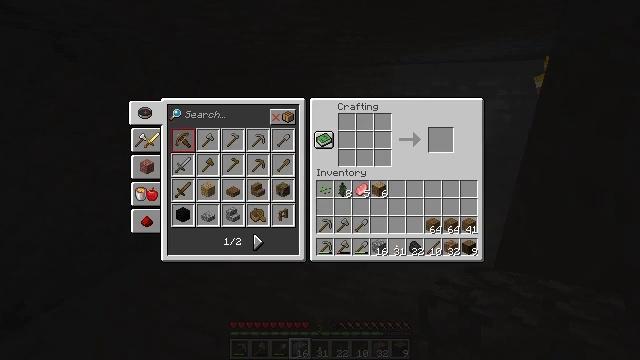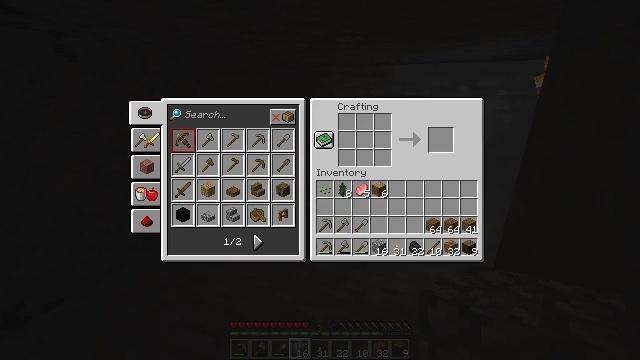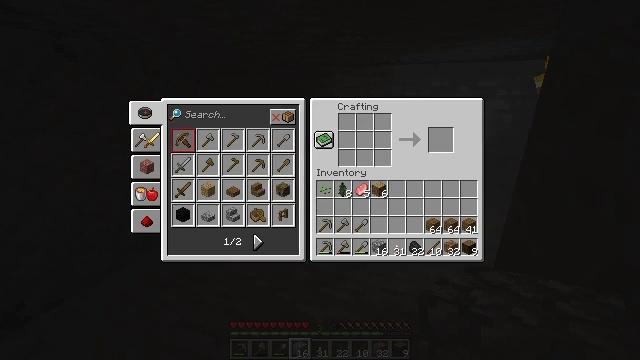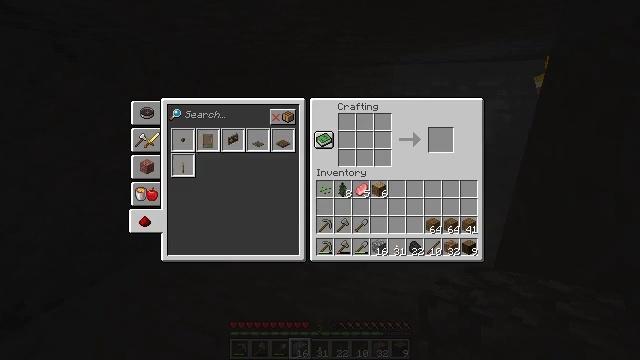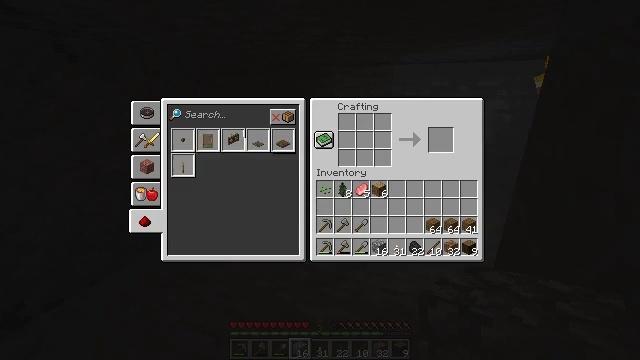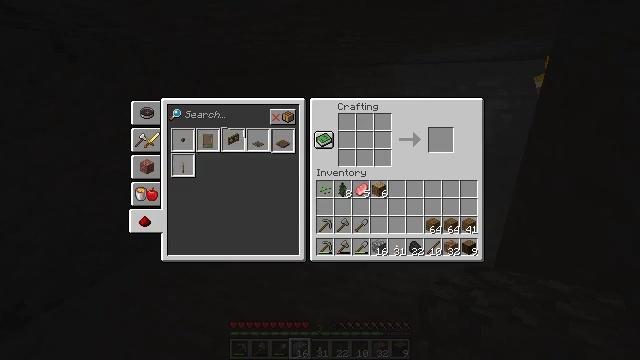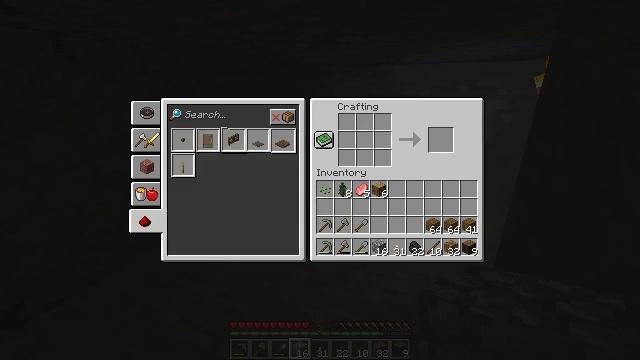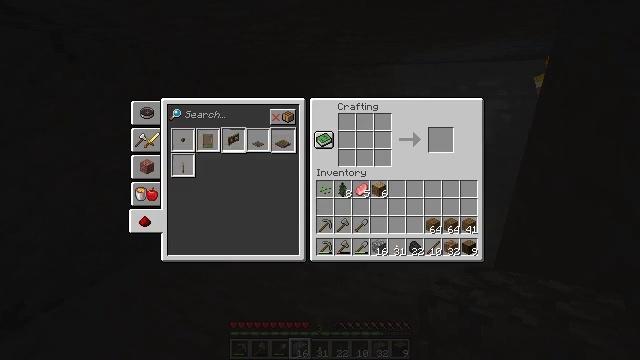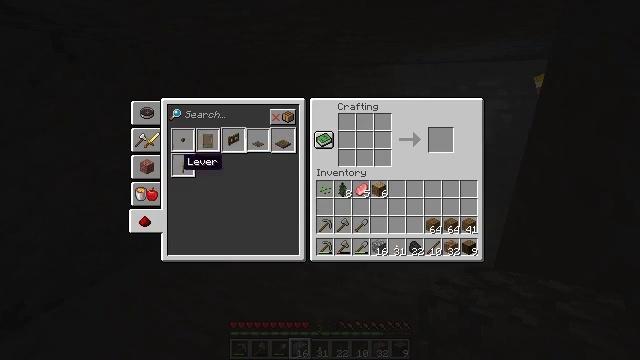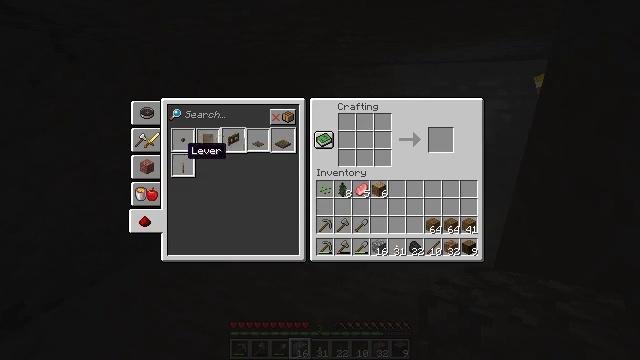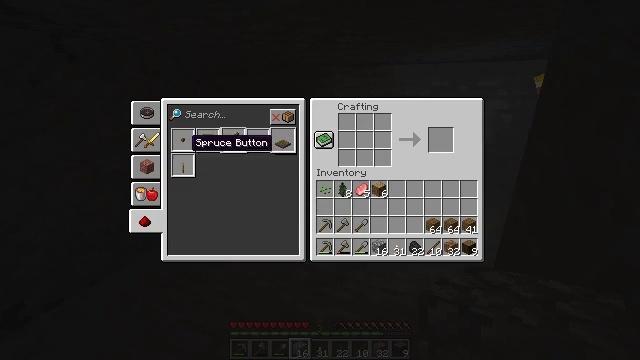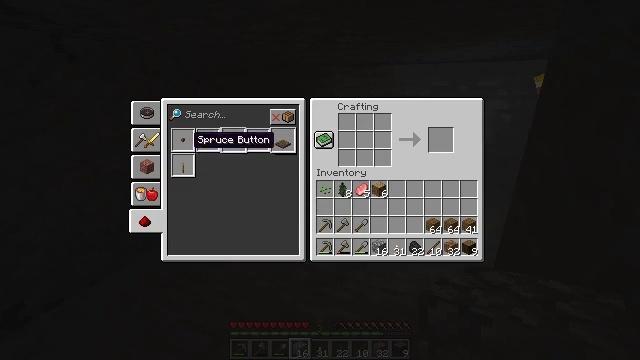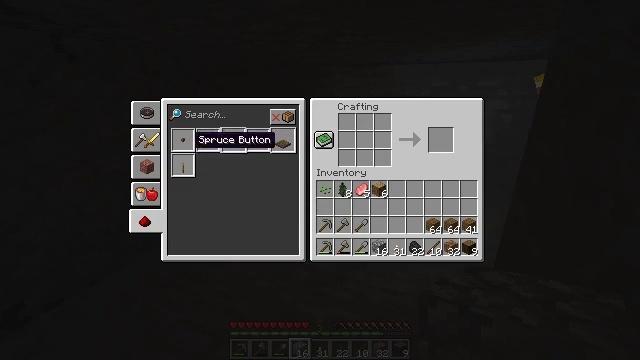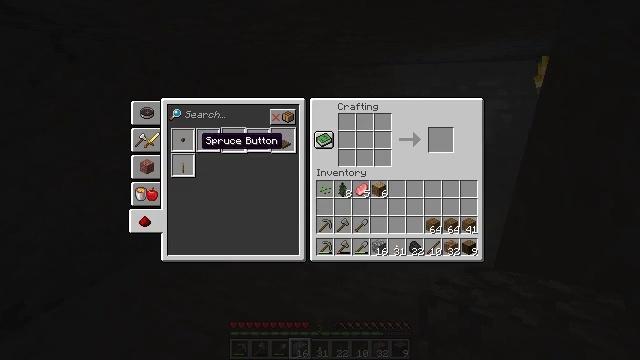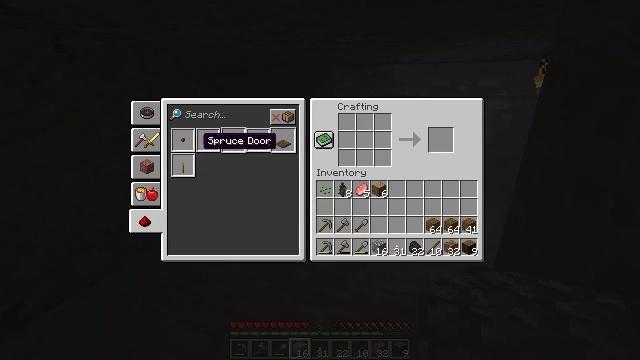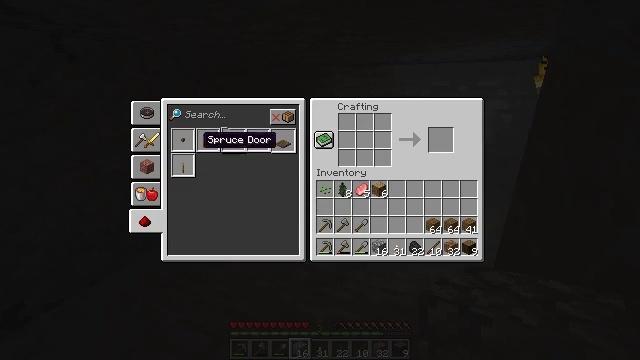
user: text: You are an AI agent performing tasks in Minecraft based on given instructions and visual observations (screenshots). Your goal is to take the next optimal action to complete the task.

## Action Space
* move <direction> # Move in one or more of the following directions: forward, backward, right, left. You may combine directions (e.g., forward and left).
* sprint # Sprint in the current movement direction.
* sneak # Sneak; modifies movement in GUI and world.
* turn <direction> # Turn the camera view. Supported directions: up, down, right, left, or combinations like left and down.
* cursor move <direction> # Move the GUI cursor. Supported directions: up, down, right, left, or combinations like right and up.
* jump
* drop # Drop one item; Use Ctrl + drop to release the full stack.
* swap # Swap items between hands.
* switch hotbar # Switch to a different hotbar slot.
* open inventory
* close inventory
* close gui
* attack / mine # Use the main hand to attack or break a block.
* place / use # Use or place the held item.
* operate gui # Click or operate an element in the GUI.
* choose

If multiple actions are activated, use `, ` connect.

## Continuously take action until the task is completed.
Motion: motion action
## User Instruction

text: Open the crafting table and craft a spruce door.
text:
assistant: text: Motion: no_op
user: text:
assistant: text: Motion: no_op
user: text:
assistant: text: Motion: operate gui
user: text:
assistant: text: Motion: operate gui
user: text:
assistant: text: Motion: no_op
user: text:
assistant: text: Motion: cursor move right and up
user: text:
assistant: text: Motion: cursor move right and up
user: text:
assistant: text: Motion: cursor move up
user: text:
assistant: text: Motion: cursor move up
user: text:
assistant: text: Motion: cursor move up
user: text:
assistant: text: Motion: no_op
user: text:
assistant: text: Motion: no_op
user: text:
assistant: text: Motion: cursor move right
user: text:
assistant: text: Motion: no_op
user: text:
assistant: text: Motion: no_op
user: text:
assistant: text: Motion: no_op
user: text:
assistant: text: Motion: no_op
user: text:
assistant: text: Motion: no_op
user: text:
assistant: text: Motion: operate gui
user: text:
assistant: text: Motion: operate gui
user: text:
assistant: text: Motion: no_op
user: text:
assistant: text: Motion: cursor move right
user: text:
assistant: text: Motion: cursor move right
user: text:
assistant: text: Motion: cursor move right
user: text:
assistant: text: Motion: cursor move right and down
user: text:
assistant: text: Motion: cursor move right
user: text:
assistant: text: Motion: cursor move left
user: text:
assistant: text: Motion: no_op
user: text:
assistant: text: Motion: no_op
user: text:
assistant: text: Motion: no_op